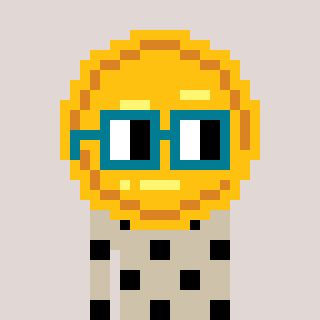
a pixel art character with square dark green glasses, a medal-shaped head and a bege-colored body on a warm background